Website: ulta-beauty
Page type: cart
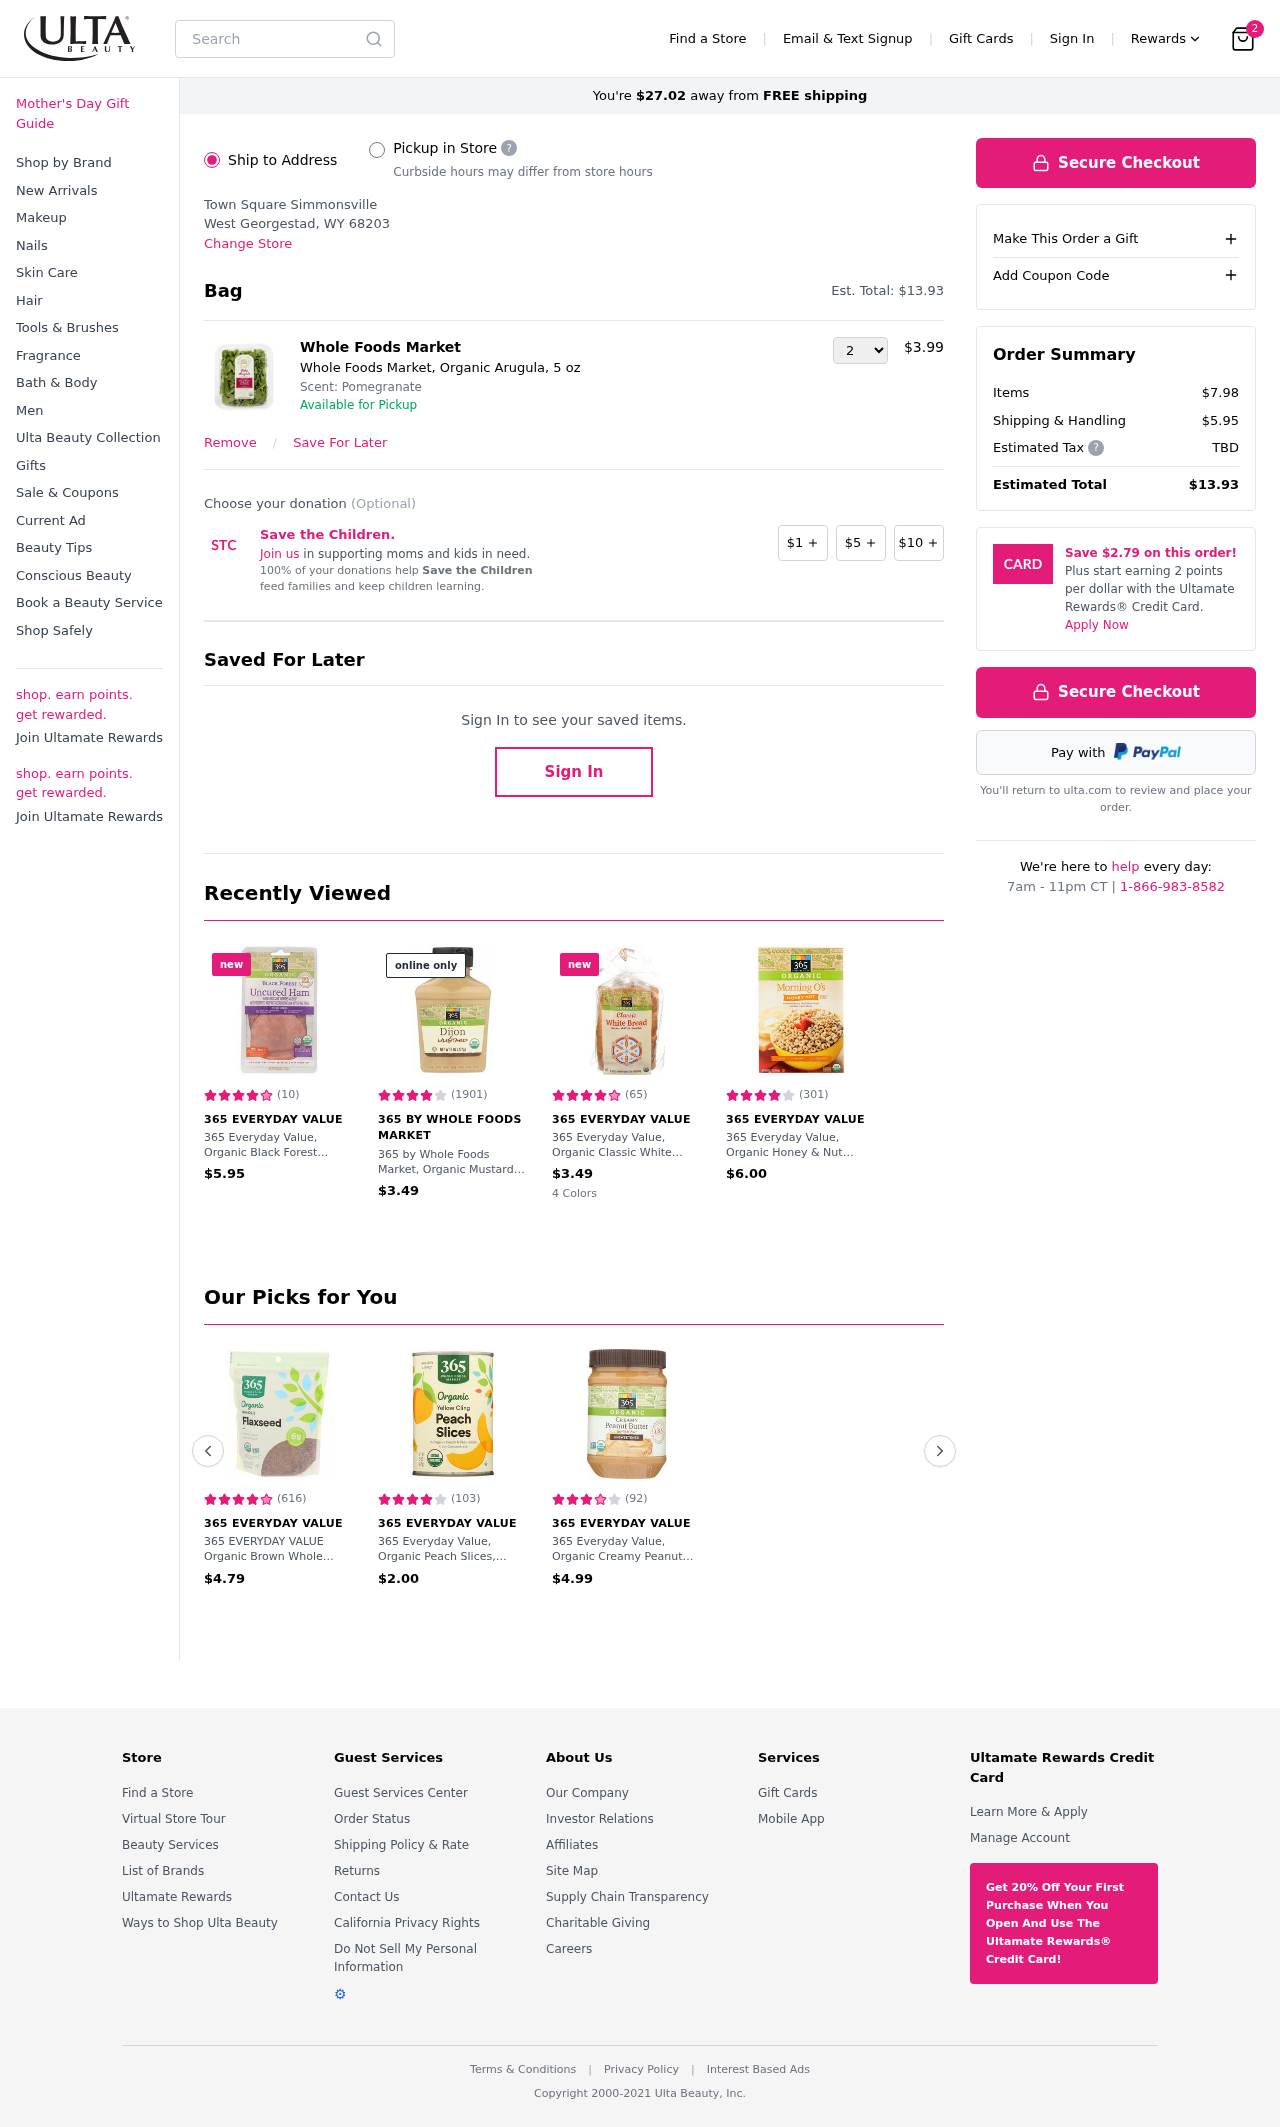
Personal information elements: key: PII_LOCATION1_CITY_STATE_ZIP
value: West Georgestad, WY 68203
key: PII_LOCATION1_NAME
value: Town Square Simmonsville
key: PII_CITY
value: Simmonsville
Product elements: key: PRODUCT1_BRAND
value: Whole Foods Market
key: PRODUCT1_NAME
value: Whole Foods Market, Organic Arugula, 5 oz
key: PRODUCT1_PRICE
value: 3.99
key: PRODUCT1_QUANTITY
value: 2
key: PRODUCT2_BRAND
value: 365 Everyday Value
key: PRODUCT2_NAME
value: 365 Everyday Value, Organic Black Forest Uncured Ham, 6 oz
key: PRODUCT2_NUM_RATINGS
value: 10
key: PRODUCT2_PRICE
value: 5.95
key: PRODUCT2_RATING
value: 4.7
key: PRODUCT3_BRAND
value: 365 by Whole Foods Market
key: PRODUCT3_NAME
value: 365 by Whole Foods Market, Organic Mustard, Dijon, 8 Ounce
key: PRODUCT3_NUM_RATINGS
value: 1901
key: PRODUCT3_PRICE
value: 3.49
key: PRODUCT3_RATING
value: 4.3
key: PRODUCT4_BRAND
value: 365 Everyday Value
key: PRODUCT4_NAME
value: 365 Everyday Value, Organic Classic White Small Batch Bread, 22 oz (Frozen)
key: PRODUCT4_NUM_RATINGS
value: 65
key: PRODUCT4_PRICE
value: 3.49
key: PRODUCT4_RATING
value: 4.5
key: PRODUCT5_BRAND
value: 365 Everyday Value
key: PRODUCT5_NAME
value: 365 Everyday Value, Organic Honey & Nut Morning Oats, 12.2 oz
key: PRODUCT5_NUM_RATINGS
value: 301
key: PRODUCT5_PRICE
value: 6
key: PRODUCT5_RATING
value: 4.4
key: PRODUCT6_BRAND
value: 365 Everyday Value
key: PRODUCT6_NAME
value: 365 EVERYDAY VALUE Organic Brown Whole Flaxseed, 16 OZ
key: PRODUCT6_NUM_RATINGS
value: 616
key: PRODUCT6_PRICE
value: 4.79
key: PRODUCT6_RATING
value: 4.6
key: PRODUCT7_BRAND
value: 365 Everyday Value
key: PRODUCT7_NAME
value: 365 Everyday Value, Organic Peach Slices, Yellow Cling, 15 oz
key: PRODUCT7_NUM_RATINGS
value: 103
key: PRODUCT7_PRICE
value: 2
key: PRODUCT7_RATING
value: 4.4
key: PRODUCT8_BRAND
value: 365 Everyday Value
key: PRODUCT8_NAME
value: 365 Everyday Value, Organic Creamy Peanut Butter, Unsweetened, 28 oz
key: PRODUCT8_NUM_RATINGS
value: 92
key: PRODUCT8_PRICE
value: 4.99
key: PRODUCT8_RATING
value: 3.9
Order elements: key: ORDER_NUM_ITEMS
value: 2
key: ORDER_FREE_SHIPPING_REMAINING
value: $27.02
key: ORDER_TOTAL
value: $13.93
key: ORDER_TOTAL
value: Est. Total: $13.93
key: ORDER_SUBTOTAL
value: $7.98
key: ORDER_SHIPPING_COST
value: $5.95
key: ORDER_TAX
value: TBD
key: ORDER_CARD_SAVINGS
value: $2.79
Search elements: key: HEADER_SEARCH
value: Search